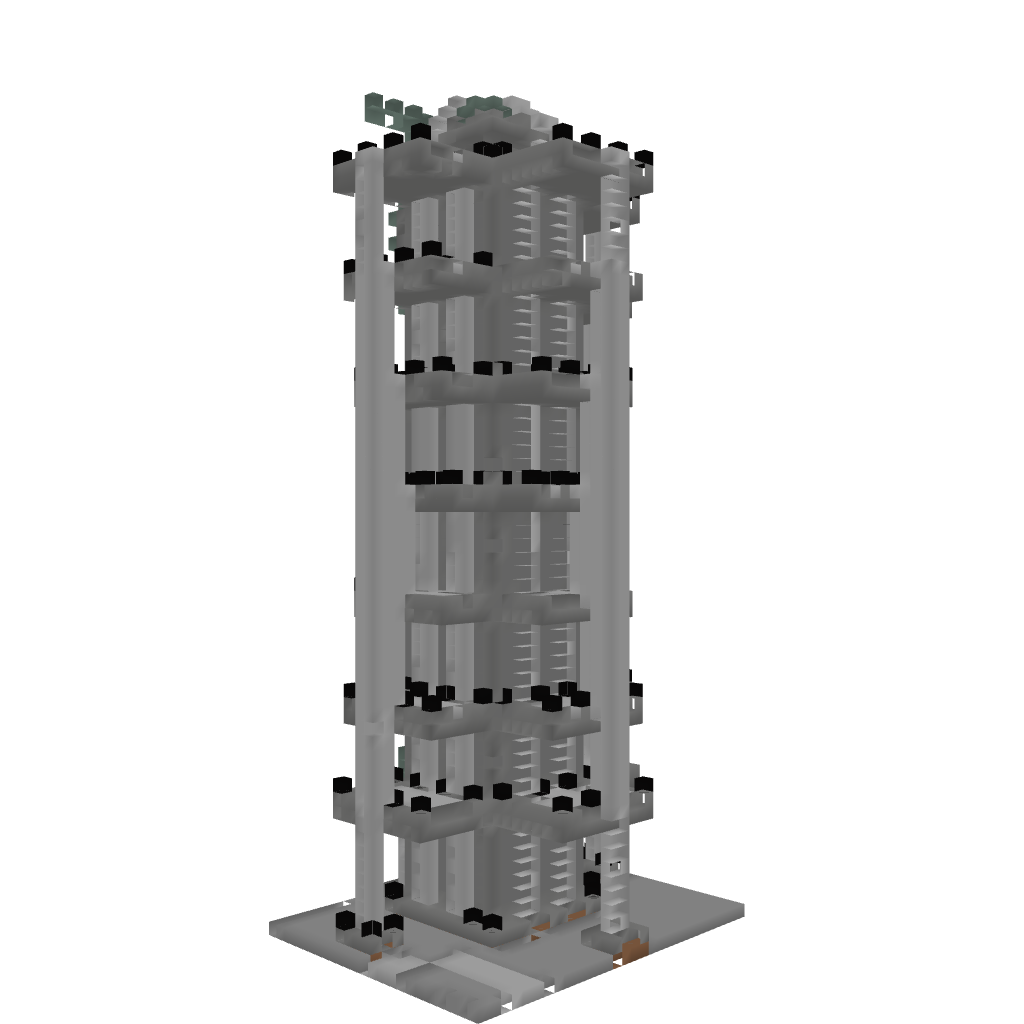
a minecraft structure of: Invader Tower